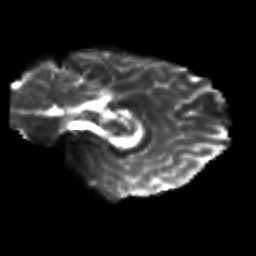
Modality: T2w
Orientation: sagittal
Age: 21
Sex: female
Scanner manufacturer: siemens
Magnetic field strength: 3 T
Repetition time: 3.5 s
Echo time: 0.125 s